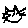
Label: cat